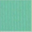
Piece: xx